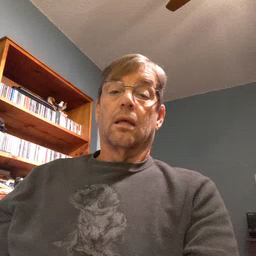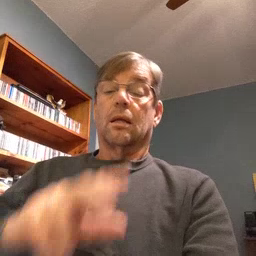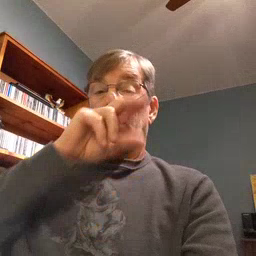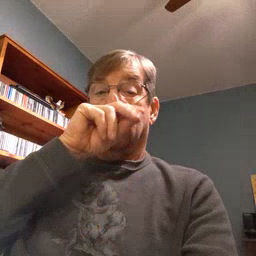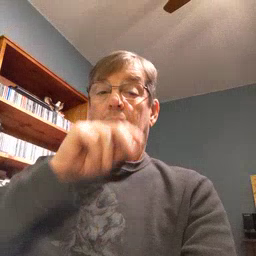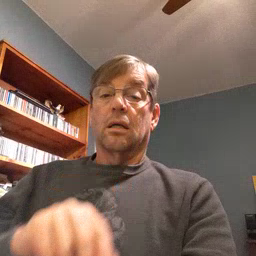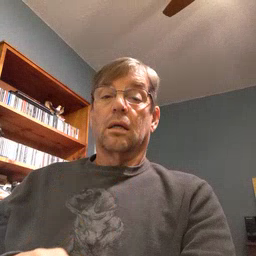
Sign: duck